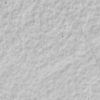
Label: not_dusty